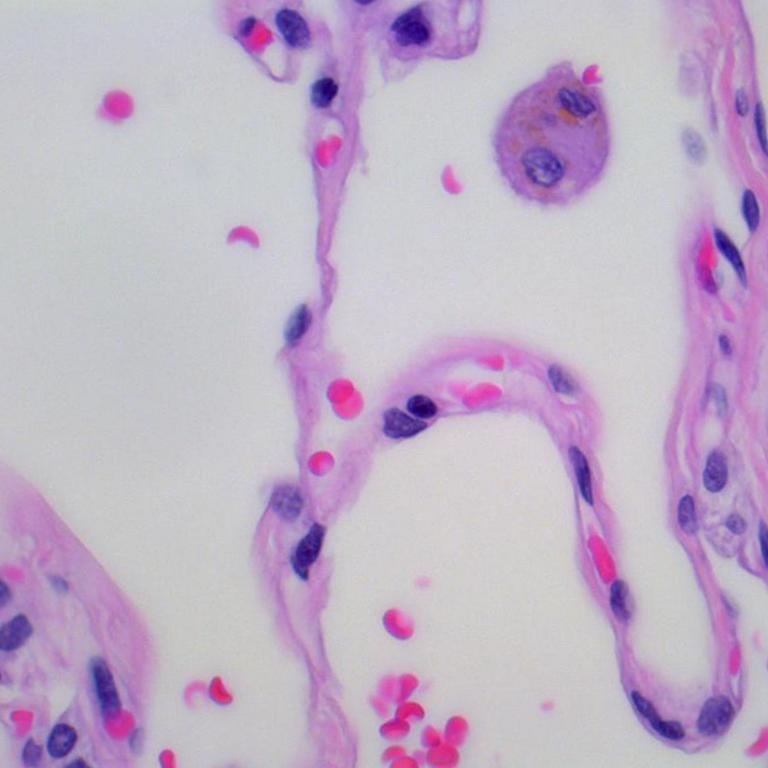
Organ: lung
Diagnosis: benign